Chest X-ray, PA view. Patient: 43 years old, sex F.
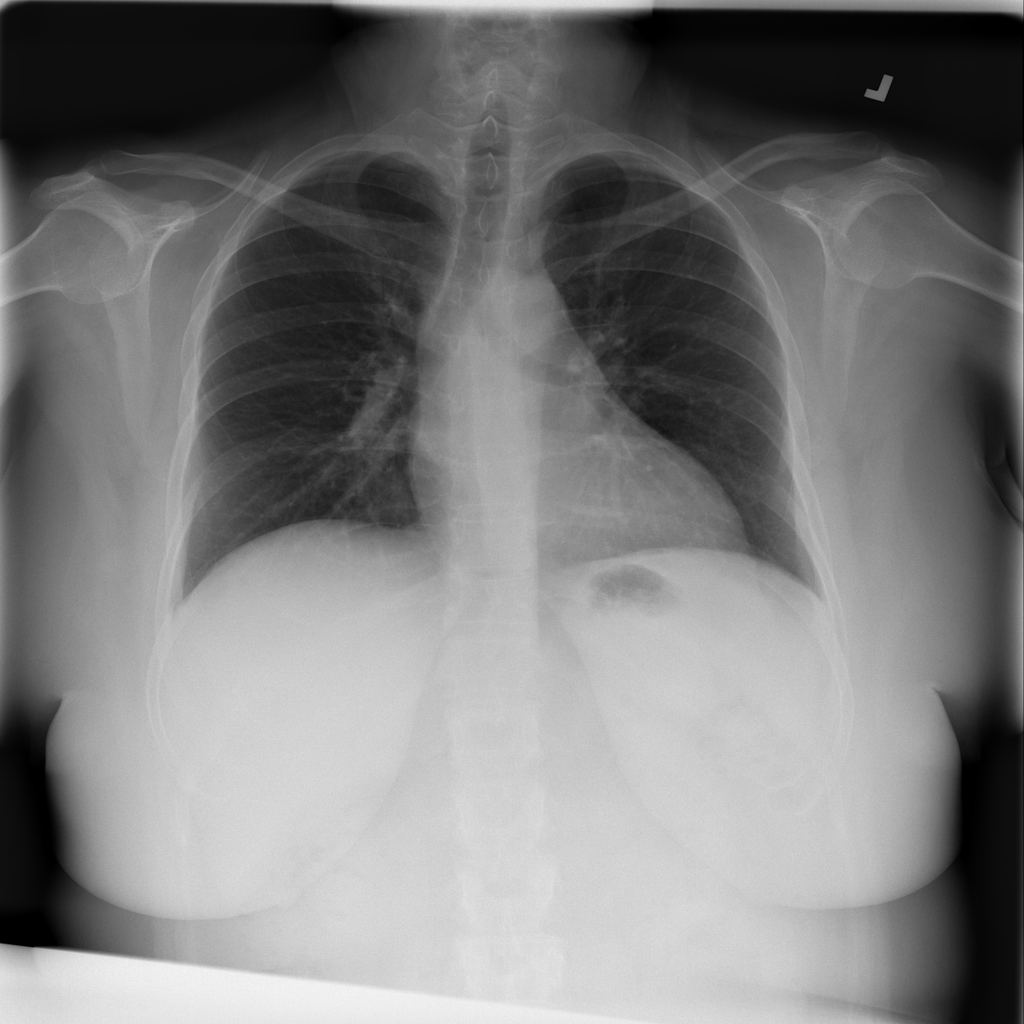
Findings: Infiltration